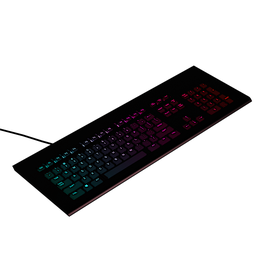
Label: electronics